You are looking at the continuous-wavelet transform of a rotating shaft's vibration signal. Classify the rotor condition as one of: normal, misalignment, unbalance, looseness.
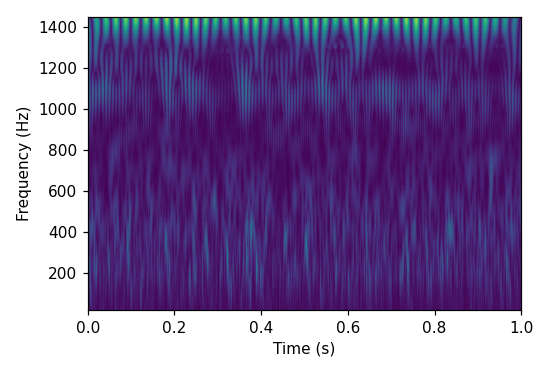
Answer: unbalance